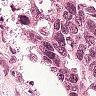
Metastatic tissue present: yes